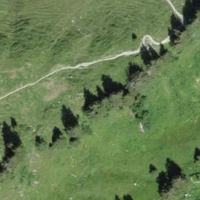
EUNIS habitat code: 23
Species observed at this site:
Pinguicula alpina